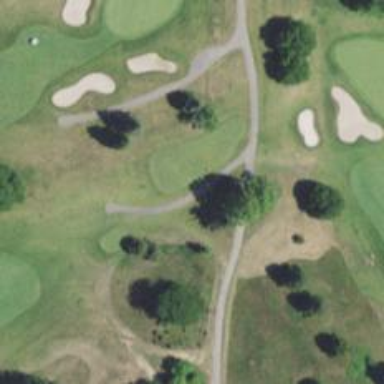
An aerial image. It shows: Pathway for golfing.